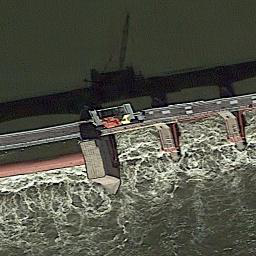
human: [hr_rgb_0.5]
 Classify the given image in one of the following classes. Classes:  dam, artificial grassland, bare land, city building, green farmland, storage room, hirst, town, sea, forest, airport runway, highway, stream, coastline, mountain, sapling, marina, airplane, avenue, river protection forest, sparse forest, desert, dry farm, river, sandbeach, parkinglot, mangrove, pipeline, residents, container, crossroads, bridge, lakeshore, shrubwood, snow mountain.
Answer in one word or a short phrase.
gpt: dam